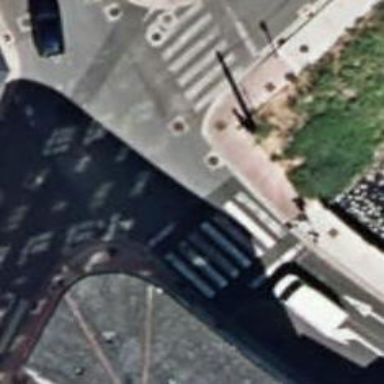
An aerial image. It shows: Road crossing with traffic signals.